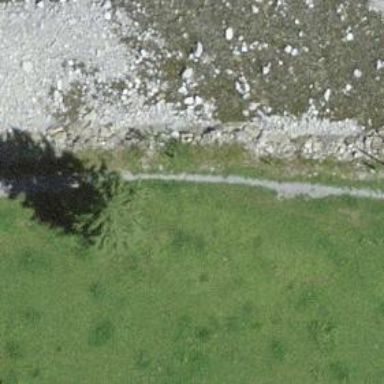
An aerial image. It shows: Gravel path.